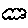
Label: cloud